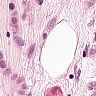
Metastatic tissue present: yes